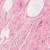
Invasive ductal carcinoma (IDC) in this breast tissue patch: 0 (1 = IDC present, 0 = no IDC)